This grayscale texture is a bearing vibration snapshot reshaped row-by-row into a square image. Classify the bearing condition as one of: normal, inner_race, outer_race, ball.
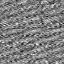
Answer: normal